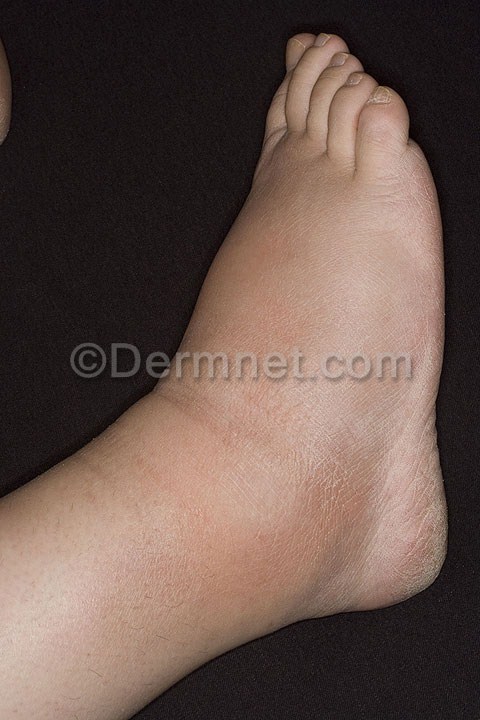
Disease: Vasculitis Photos